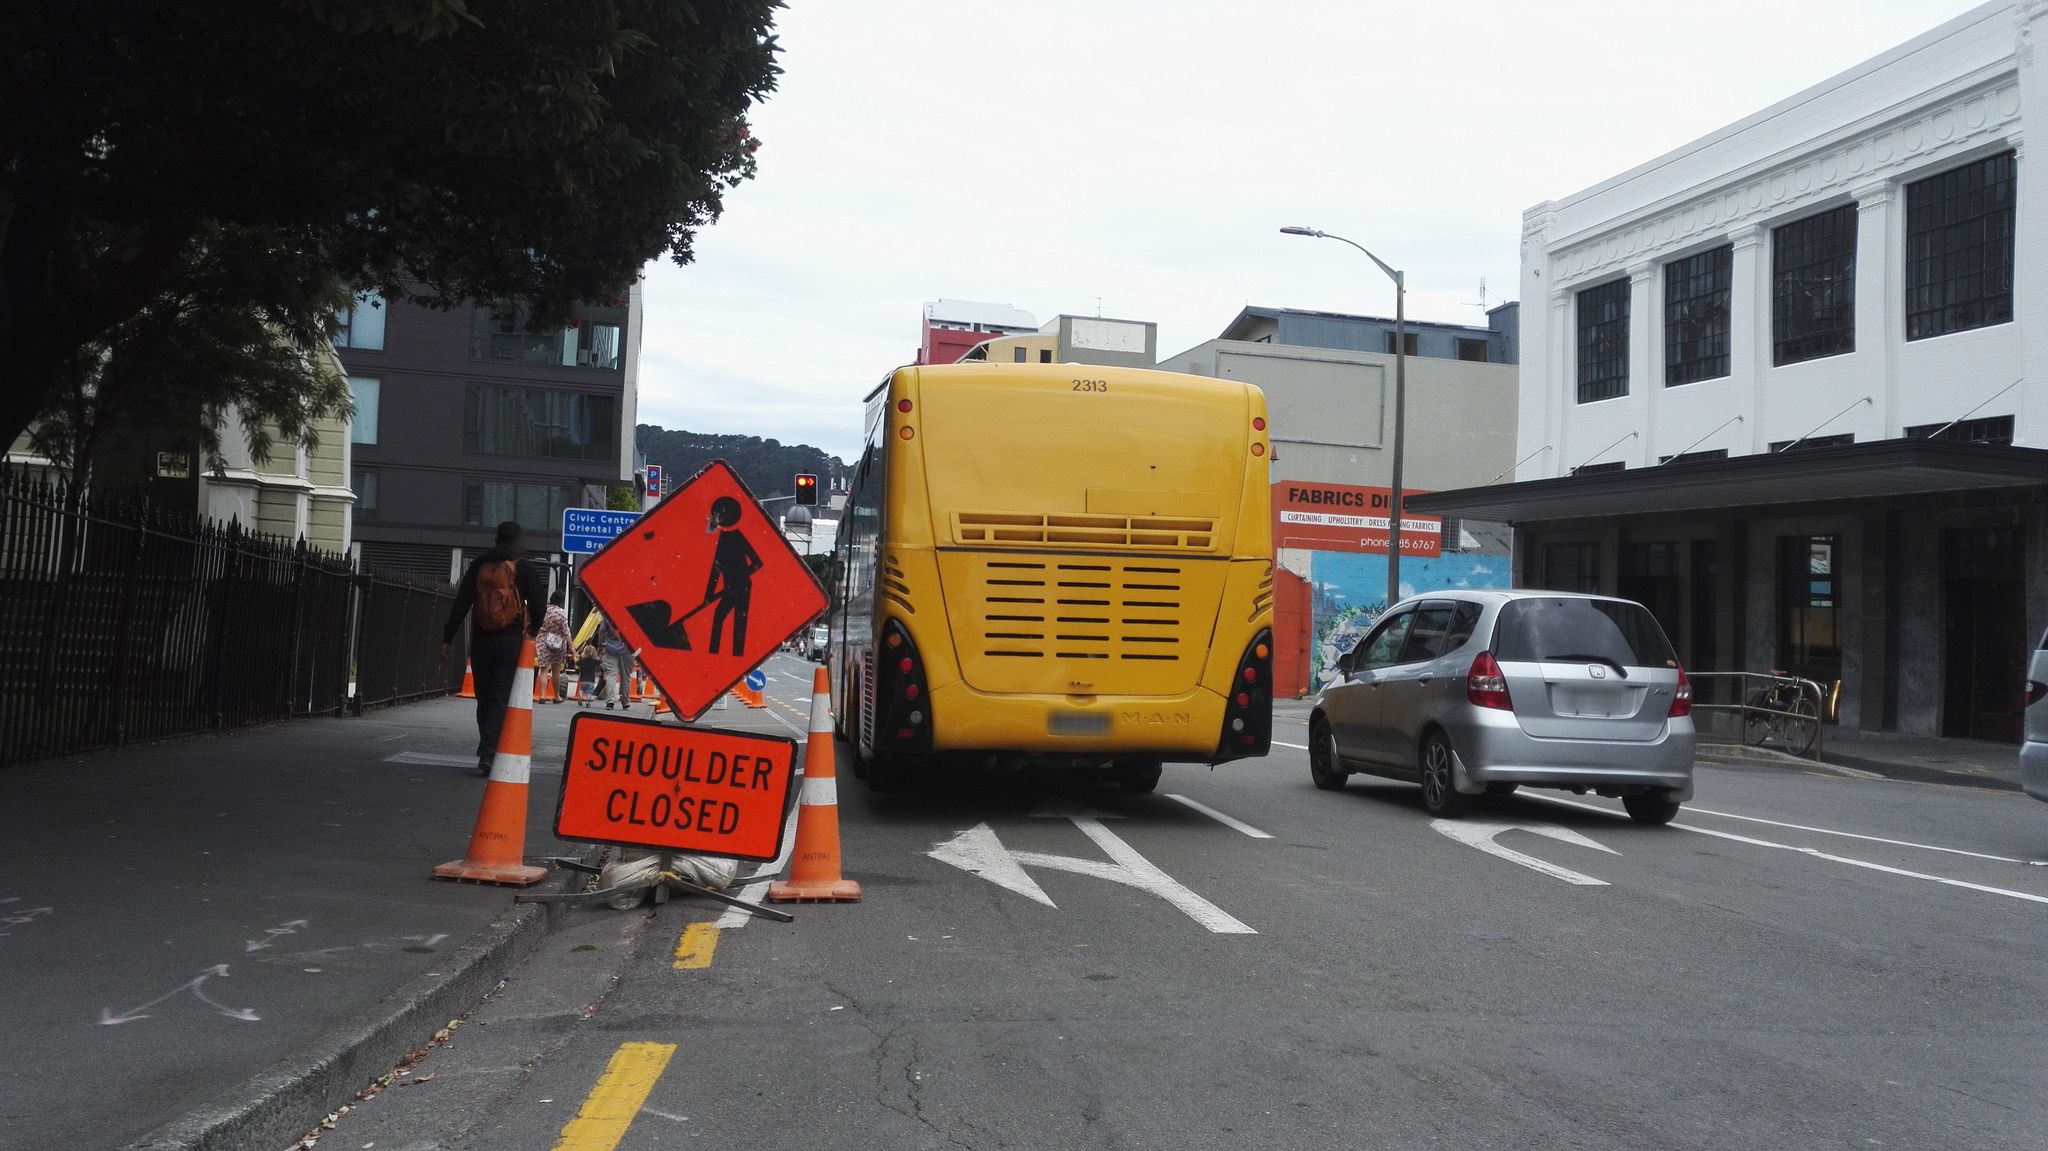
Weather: clear
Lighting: day
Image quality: good
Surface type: walking surface
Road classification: secondary
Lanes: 3
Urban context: urban centre
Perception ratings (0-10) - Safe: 5.01, Lively: 3.29, Beautiful: 7.55, Boring: 7.69, Depressing: 4.57, Wealthy: 2.17